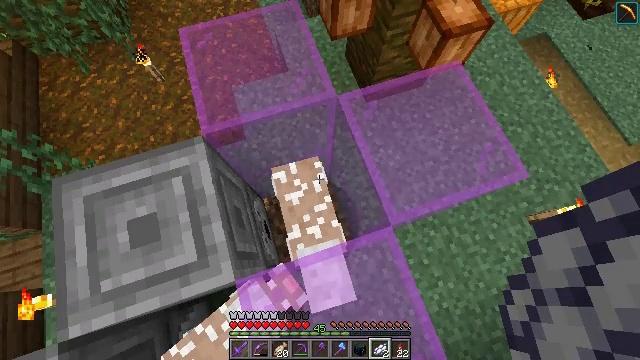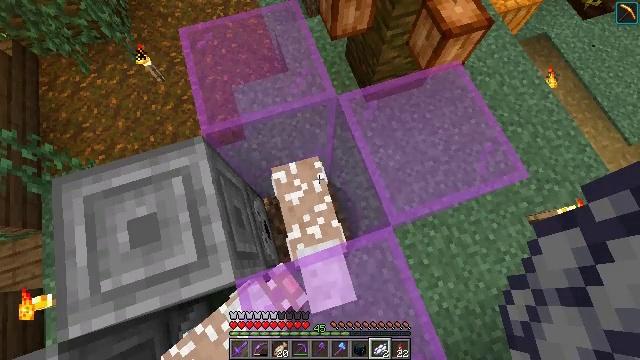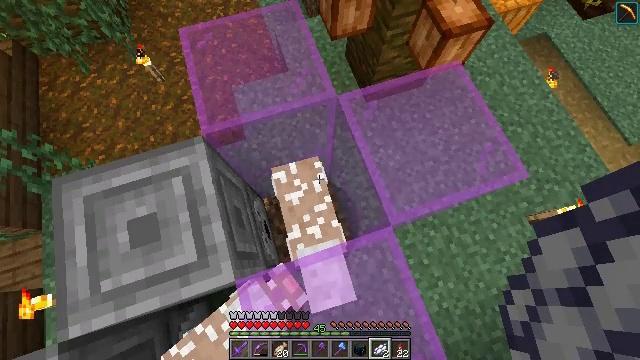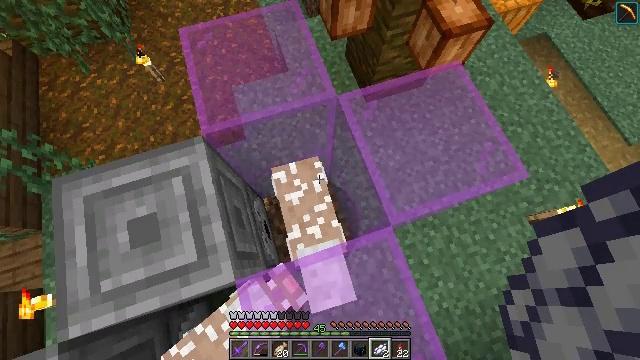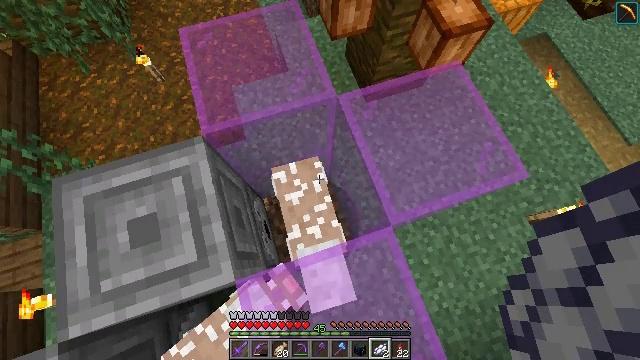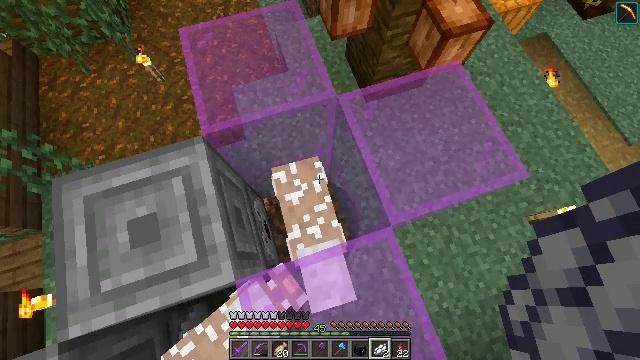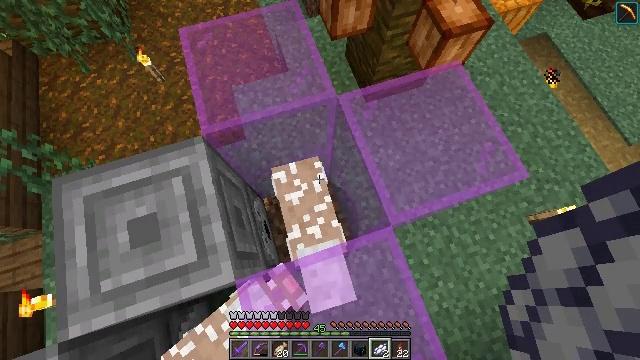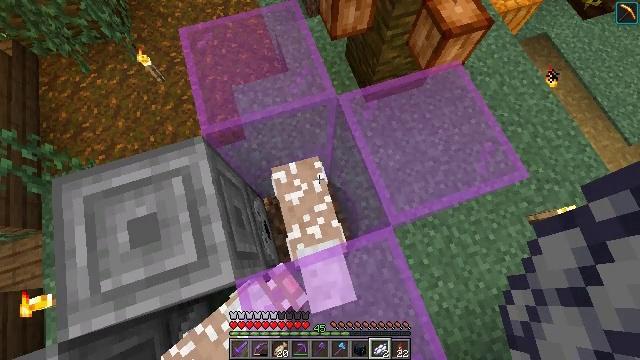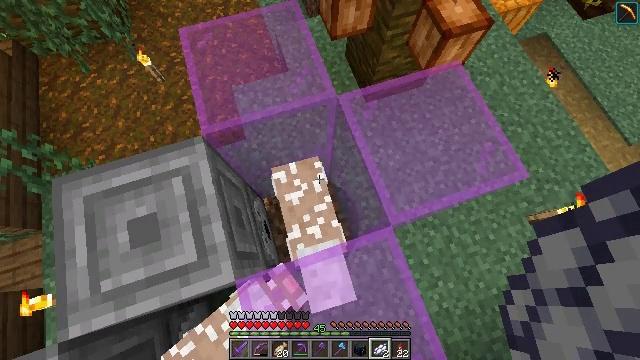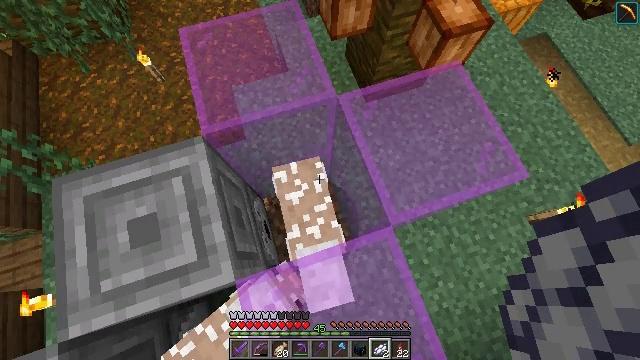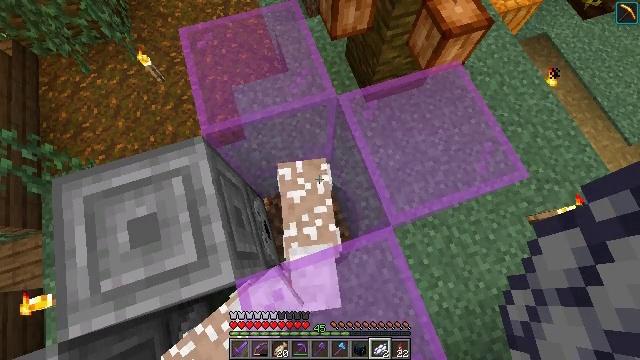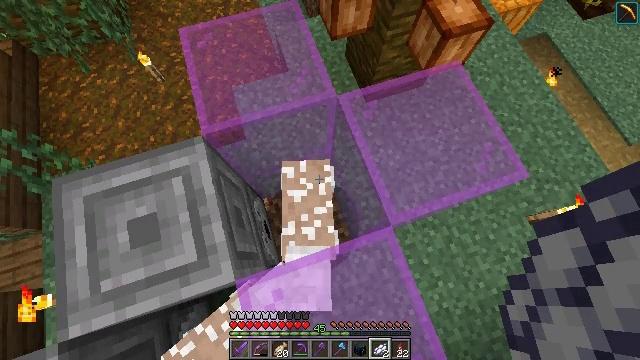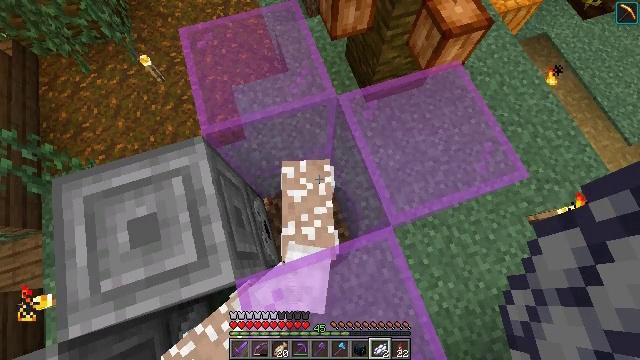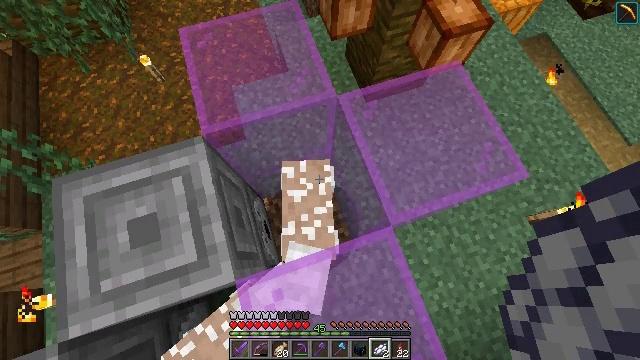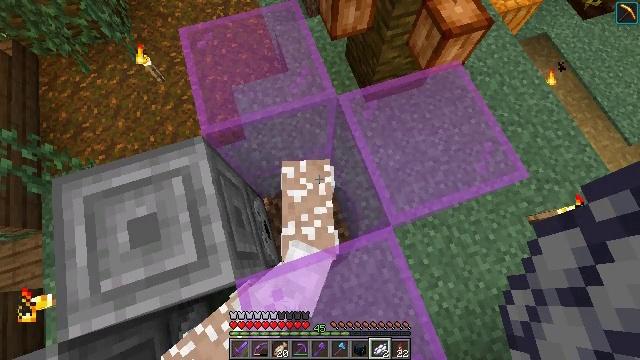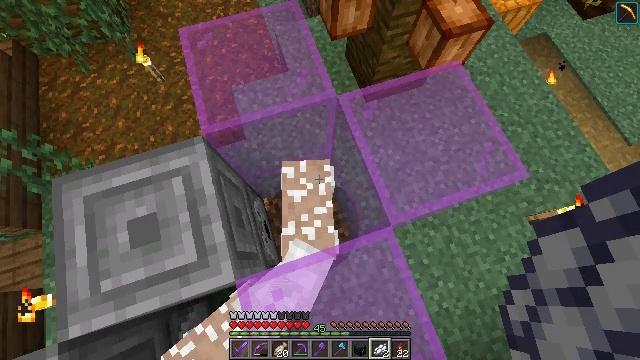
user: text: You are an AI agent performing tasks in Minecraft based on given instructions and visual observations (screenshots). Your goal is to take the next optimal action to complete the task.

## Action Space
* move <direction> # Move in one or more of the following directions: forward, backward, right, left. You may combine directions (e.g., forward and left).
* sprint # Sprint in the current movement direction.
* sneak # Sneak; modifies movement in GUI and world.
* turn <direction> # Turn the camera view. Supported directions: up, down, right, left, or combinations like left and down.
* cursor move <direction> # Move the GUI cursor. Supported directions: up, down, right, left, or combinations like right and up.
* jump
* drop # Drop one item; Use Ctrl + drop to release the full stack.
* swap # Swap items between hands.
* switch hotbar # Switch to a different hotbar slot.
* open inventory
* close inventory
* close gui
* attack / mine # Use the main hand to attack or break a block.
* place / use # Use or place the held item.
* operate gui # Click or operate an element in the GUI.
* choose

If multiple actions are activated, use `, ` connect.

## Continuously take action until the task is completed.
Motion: motion action
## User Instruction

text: drop white dye
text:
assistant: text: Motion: no_op
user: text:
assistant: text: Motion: no_op
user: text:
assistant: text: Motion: no_op
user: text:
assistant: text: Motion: no_op
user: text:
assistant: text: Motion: no_op
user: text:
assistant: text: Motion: no_op
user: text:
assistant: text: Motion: no_op
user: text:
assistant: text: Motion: no_op
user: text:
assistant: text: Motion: no_op
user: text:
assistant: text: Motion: no_op
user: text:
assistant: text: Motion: use / place
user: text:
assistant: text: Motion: use / place
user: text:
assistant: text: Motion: use / place
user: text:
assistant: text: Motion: use / place
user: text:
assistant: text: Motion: no_op
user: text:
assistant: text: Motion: no_op
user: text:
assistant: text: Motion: no_op
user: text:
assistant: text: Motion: no_op
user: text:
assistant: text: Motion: no_op
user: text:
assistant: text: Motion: no_op
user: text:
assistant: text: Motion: no_op
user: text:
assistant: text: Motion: no_op
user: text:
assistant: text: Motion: no_op
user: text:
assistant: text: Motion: no_op
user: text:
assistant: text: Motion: no_op
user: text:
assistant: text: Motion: no_op
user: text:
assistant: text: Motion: no_op
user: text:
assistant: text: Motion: no_op
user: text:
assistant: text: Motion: no_op
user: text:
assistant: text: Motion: no_op